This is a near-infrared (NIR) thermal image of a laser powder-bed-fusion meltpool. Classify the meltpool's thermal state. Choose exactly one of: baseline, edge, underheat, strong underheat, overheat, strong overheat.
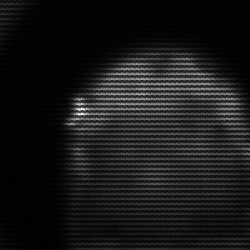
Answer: edge